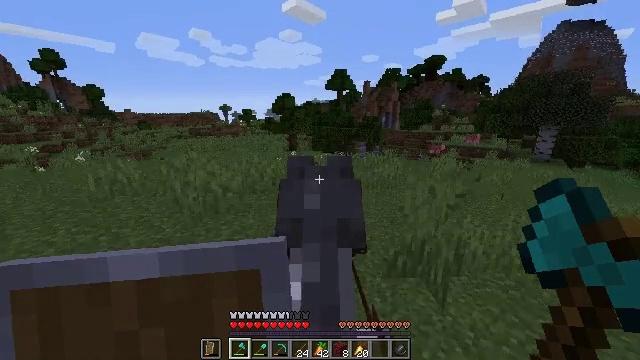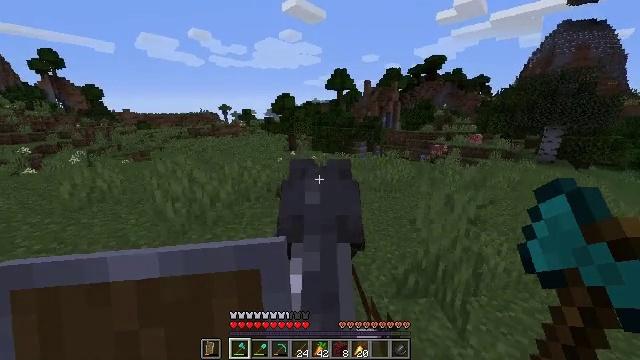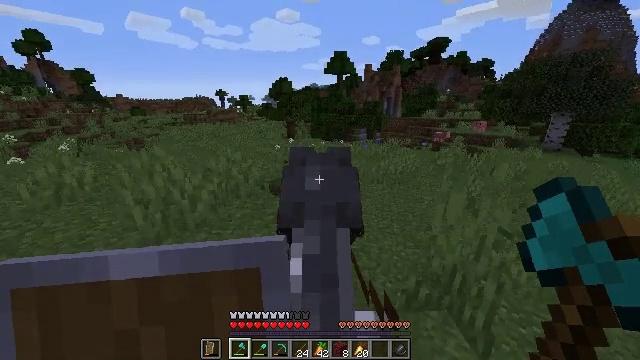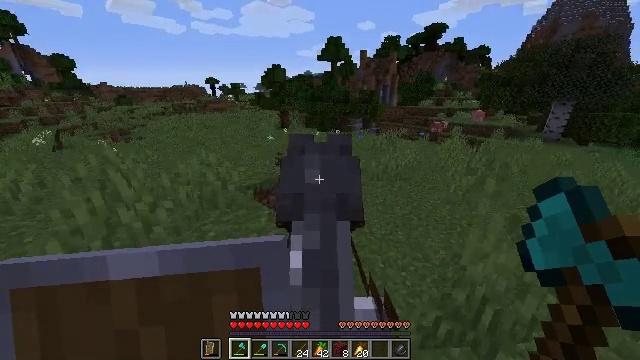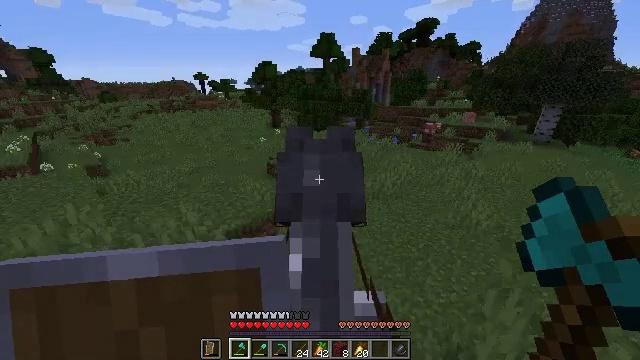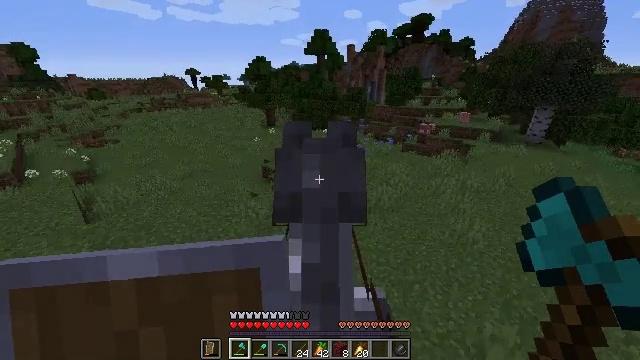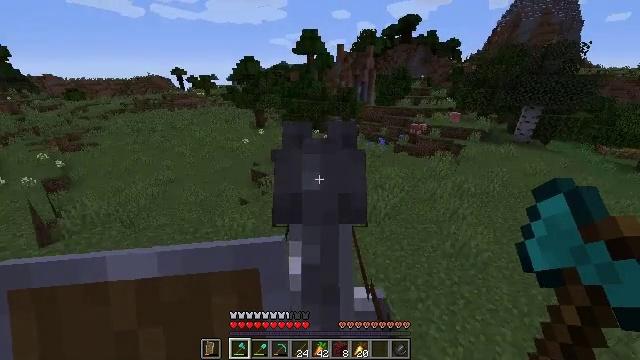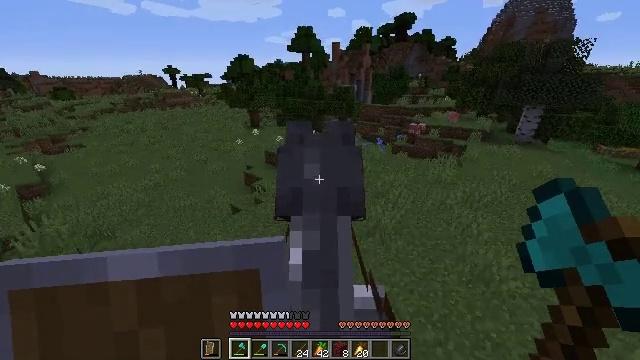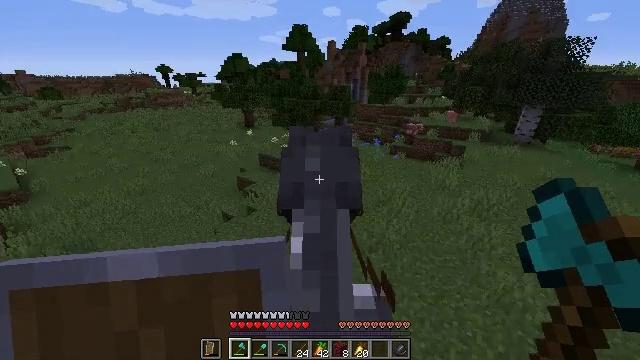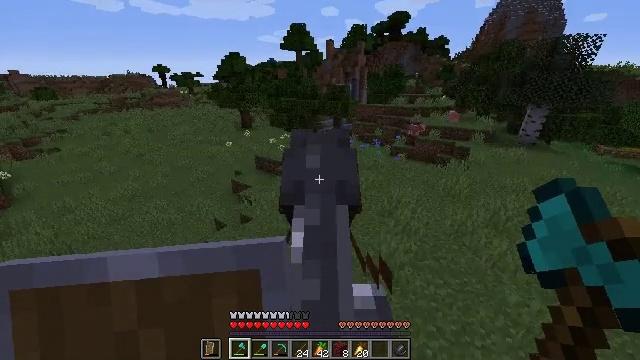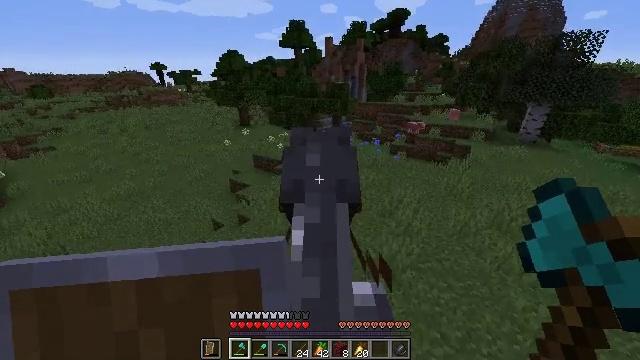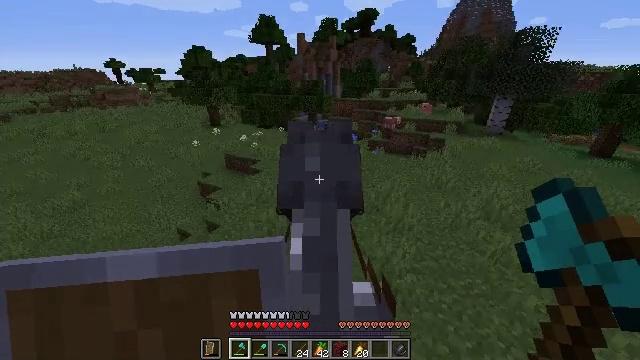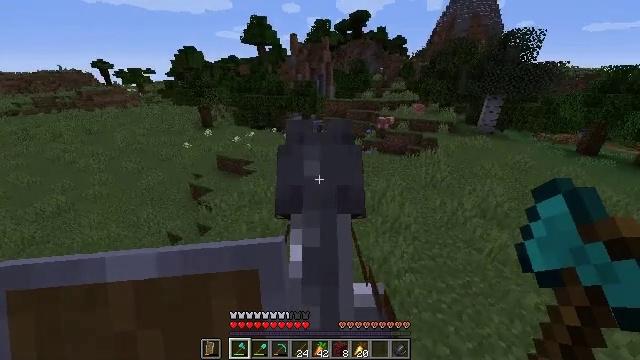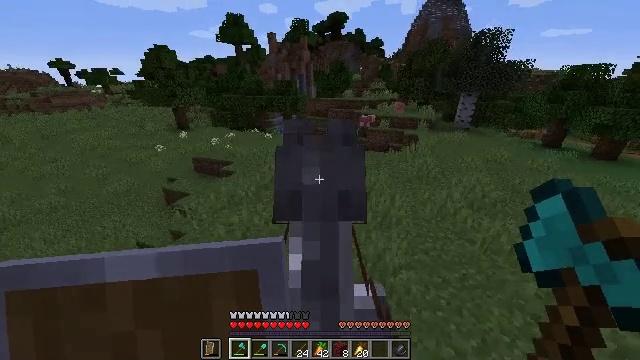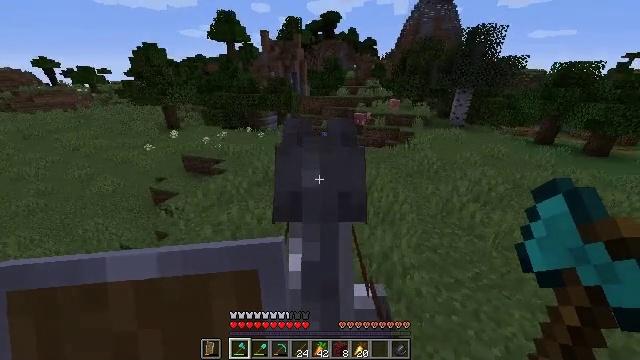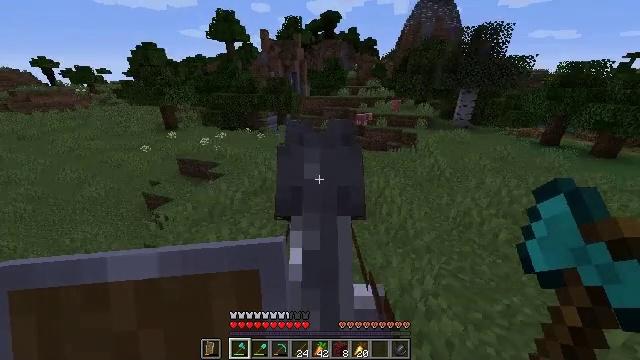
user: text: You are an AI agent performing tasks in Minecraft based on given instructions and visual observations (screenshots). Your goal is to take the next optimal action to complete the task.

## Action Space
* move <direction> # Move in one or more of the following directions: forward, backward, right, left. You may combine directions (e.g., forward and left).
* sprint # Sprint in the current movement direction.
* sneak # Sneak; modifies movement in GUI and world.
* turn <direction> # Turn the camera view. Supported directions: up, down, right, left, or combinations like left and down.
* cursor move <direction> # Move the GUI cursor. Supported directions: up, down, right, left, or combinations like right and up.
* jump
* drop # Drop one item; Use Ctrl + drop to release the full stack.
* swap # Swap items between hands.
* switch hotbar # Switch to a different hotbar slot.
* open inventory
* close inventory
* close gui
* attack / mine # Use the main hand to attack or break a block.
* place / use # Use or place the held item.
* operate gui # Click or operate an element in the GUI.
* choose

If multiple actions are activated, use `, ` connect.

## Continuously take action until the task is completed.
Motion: motion action
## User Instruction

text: Gather dark oak leaves from the canopy.
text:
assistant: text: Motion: move forward, sprint
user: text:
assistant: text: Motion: move forward, sprint, turn down
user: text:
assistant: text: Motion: move forward, sprint, turn right and down
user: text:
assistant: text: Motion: move forward, sprint, turn right and down
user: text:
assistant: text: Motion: move forward, sprint, turn right and down
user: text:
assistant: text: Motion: move forward, sprint
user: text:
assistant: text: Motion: move forward, sprint, turn right
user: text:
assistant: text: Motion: move forward, sprint
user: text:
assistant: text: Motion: move forward, sprint
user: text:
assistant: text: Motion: move forward, sprint, turn right
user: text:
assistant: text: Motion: move forward, sprint, turn right
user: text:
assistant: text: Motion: move forward, sprint, turn right
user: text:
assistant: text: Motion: move forward, sprint, turn right
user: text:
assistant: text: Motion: move forward, sprint
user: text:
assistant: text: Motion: move forward, sprint
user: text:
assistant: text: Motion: move forward, sprint
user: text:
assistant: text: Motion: move forward, sprint, turn right
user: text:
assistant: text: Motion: move forward, sprint, turn right
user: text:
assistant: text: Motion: move forward, sprint, turn right
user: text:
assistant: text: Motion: move forward, sprint
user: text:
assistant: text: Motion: move forward, sprint
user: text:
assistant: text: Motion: move forward, sprint, turn left
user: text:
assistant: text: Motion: move forward, sprint, turn left and down
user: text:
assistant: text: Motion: move forward, sprint, turn left and down
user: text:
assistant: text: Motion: move forward and move right, sprint, turn left
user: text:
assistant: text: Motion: move forward and move right, sprint, turn right and up
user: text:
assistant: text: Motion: move forward and move right, sprint, turn right
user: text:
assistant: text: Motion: move forward and move right, sprint, turn right
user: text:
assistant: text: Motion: move forward and move right, sprint
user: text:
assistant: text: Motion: move forward and move right, sprint